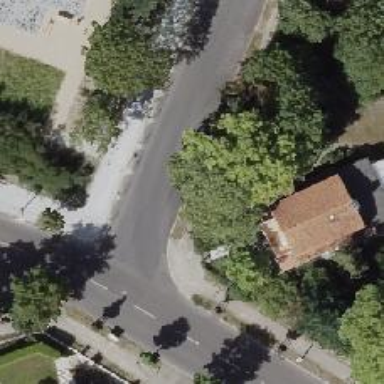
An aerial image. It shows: Footway along the road.